Question: Trying to get two UL's to align to a single baseline, while having one UL flush left and the other UL flush right.
Currently, the UL's do not align and appear like this:

How do I get the two UL's to share the same baseline?
CSS
'''
#footer ul,
#footer li,
#footer span,
#footer a {
margin: 0;
padding: 0;
position: relative;
}
#footer {
list-style-type: none;
padding: 0;
margin-left: 21px;
margin-right: 20px;
text-decoration: none;
}
#footer a{
text-decoration: none;
padding: 0 7px;
color: #777;
}
#footer li {
display: inline;
}
#footer li > a {
color: #000;
font-size: 11px;
font-weight: bold;
text-decoration: none;
color: #777;
}
#footer li:hover a {
color: #71979f;
}
#social ul,
#social li,
#social span,
#social a {
margin: 0;
padding: 0;
position: relative;
}
#social {
margin: 0 31px 0 0;
padding: 0;
height: 15px;
}
#social li {
margin: 0 8px 0 0;
padding: 0;
list-style-type: none;
height: 15px;
float: right;
}
#social li.last{
margin-right:0px;
}
#social li a {
background-image: url("../images/icon_social.png");
background-position: 0px 0px;
background-repeat: no-repeat;
display: block;
height: 15px;
width: 18px;
}
#social li#social-twitter a{
background-position: 0px 0px;
}
#social li#social-twitter a:hover {
background-position: 0px -15px;
}
#social li#social-youtube a{
background-position: -18px top;
}
#social li#social-youtube a:hover {
background-position: -18px -15px;
}
#social span {
display: inline;
font-size: 11px;
color: #777;
}
'''
HTML
'''
<div>
<ul id="social">
<li id="social-youtube" class="last"><a href="#"></a></li>
<li id="social-twitter"><a href="#"></a></li>
<li id="social-text"><span>STAY CONNECTED</span></li>
</ul>
<ul id="footer">
<li><a href='#'><span>Blog</span></a></li>
<li><a href='#'><span>Contact</span></a></li>
<li><a href='#'><span>Knowledgebase</span></a></li>
<li><a href='#'><span>Site Map</span></a></li>
<li><a href='#'><span>Privacy/Legal</span></a></li>
<li><a href='#'><span>Mailing List</span></a></li>
</ul>
</div>
'''
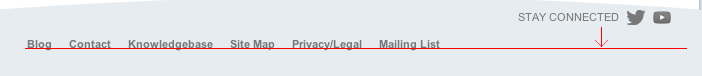
Answer: 'ul' tags are block elements you may need to 'float' them and assign the same 'height':
'''
#social {
float:right;
height:20px;
}
#footer {
float:left;
height:20px;
}
'''
The demo <URL>